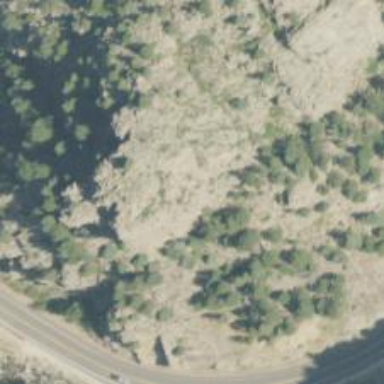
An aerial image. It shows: Crag suitable for climbing located at the edge of cliff.